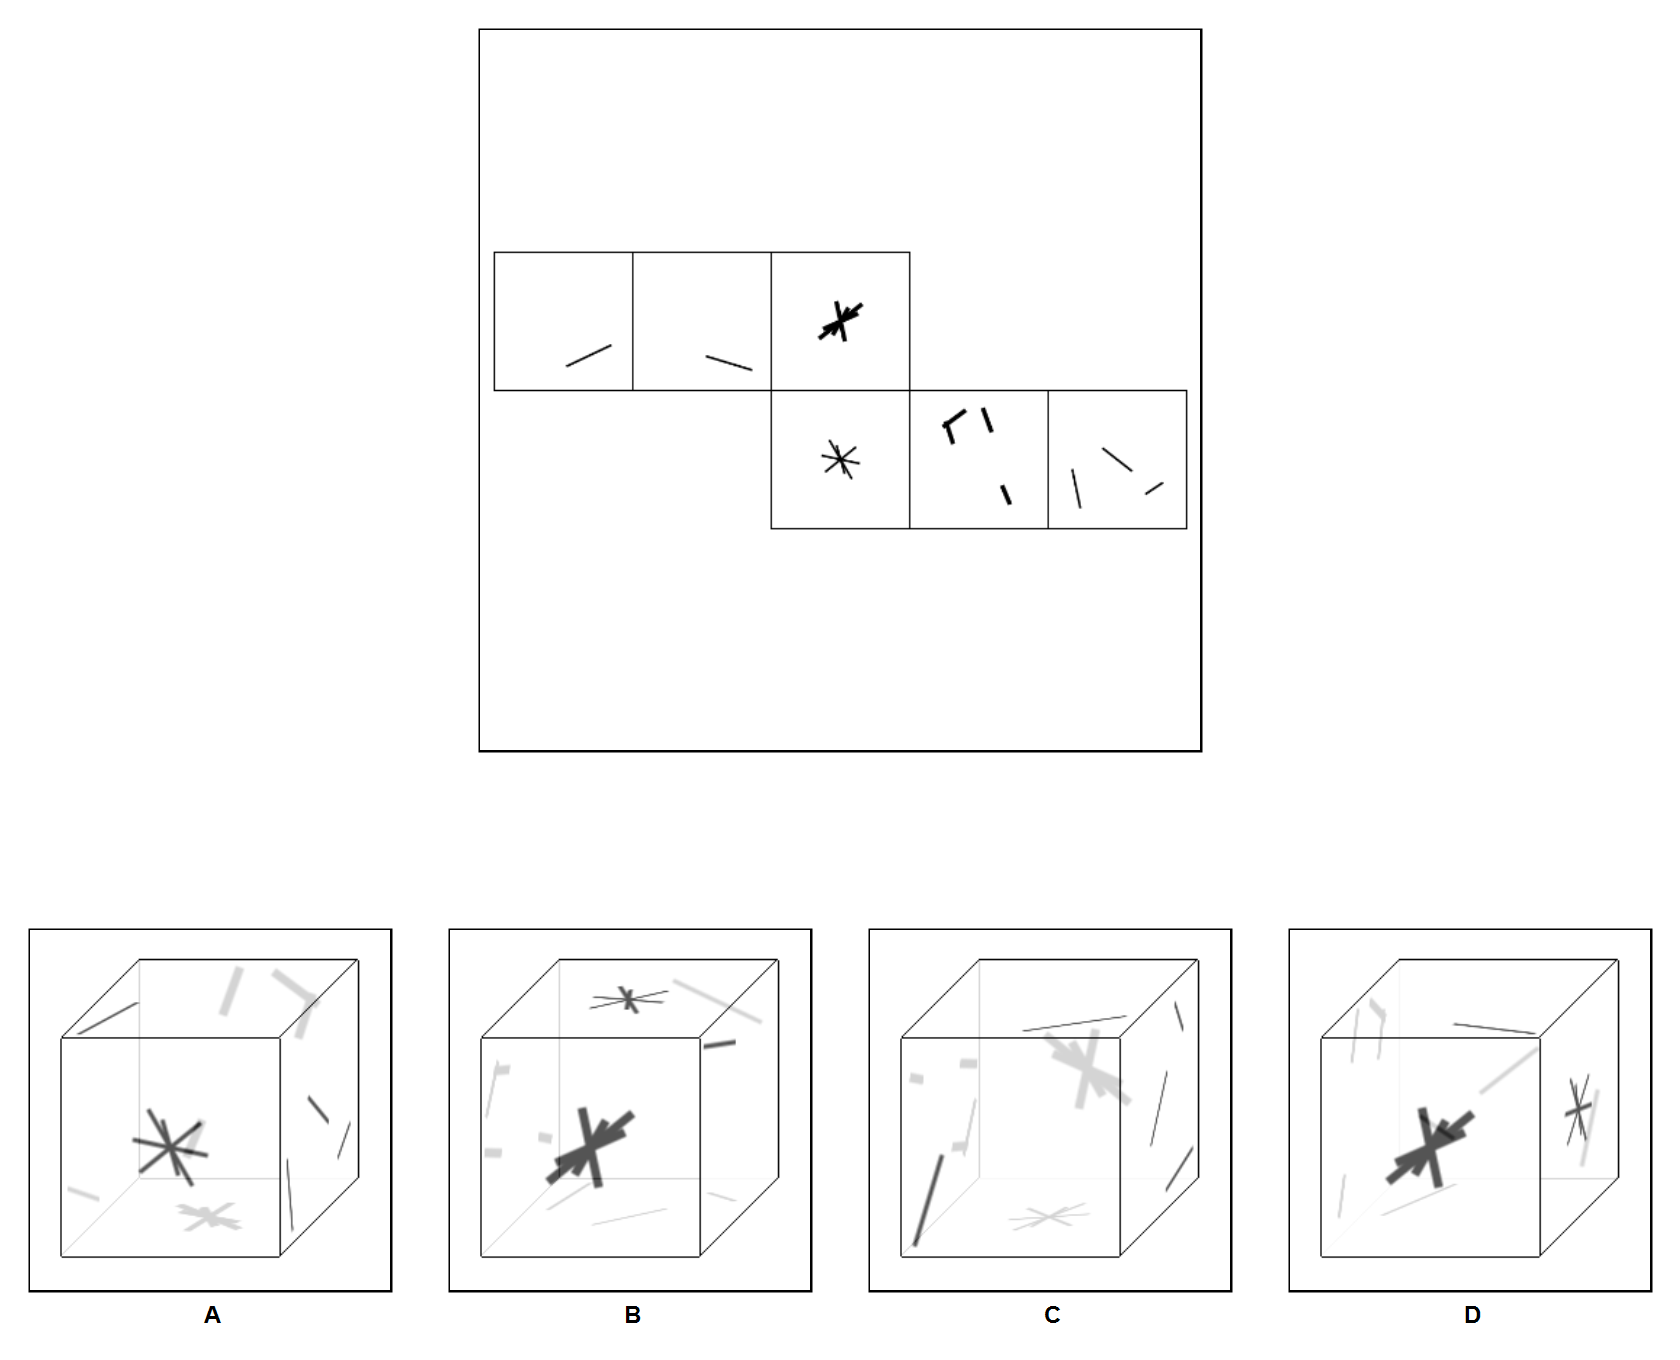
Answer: B